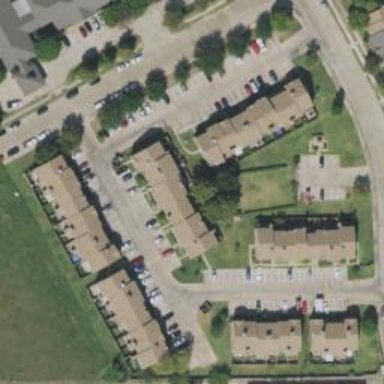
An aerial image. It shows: Residential area with apartments.